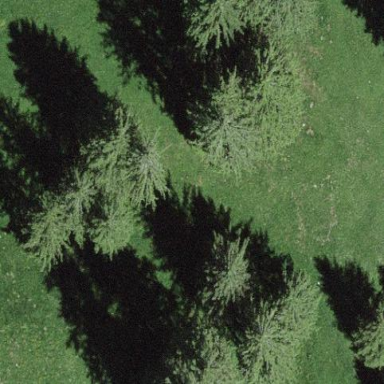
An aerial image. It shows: Beautiful woodland area.